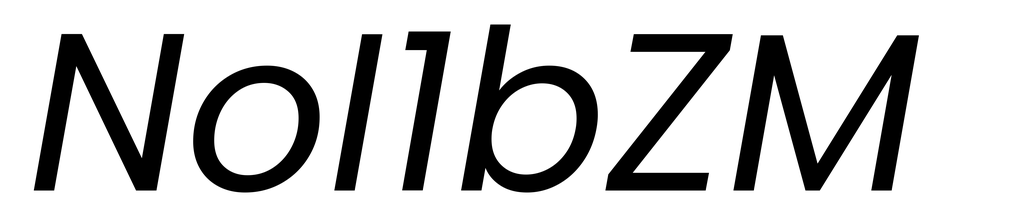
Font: Poppins-Italic